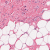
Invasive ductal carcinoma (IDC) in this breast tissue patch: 0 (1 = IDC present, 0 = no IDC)